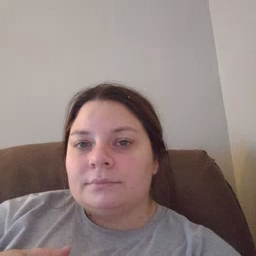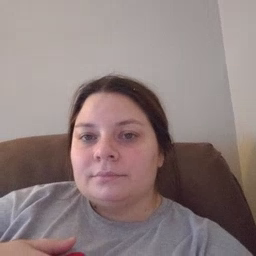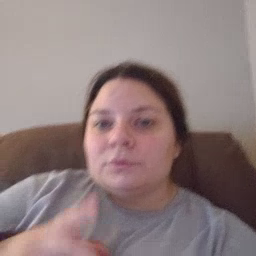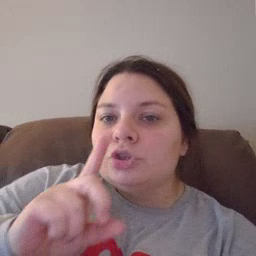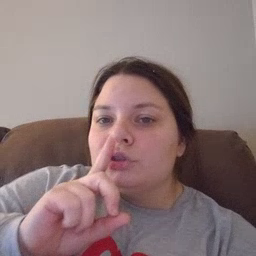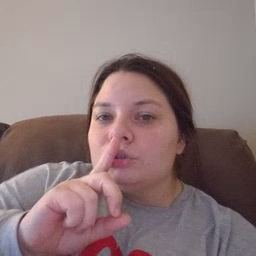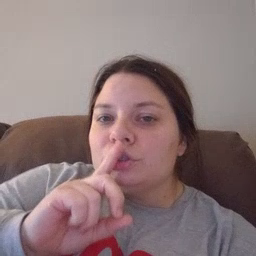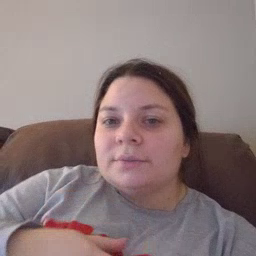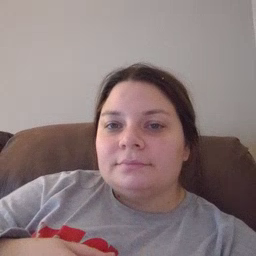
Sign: shhh